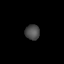
Tissue: lung
Cell type: Epithelial cells
Senescence score: 0.2326
Nuclear area (px): 220
Mean DAPI intensity: 75.2